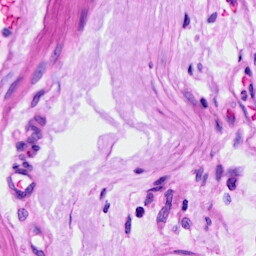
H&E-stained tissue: Ovarian